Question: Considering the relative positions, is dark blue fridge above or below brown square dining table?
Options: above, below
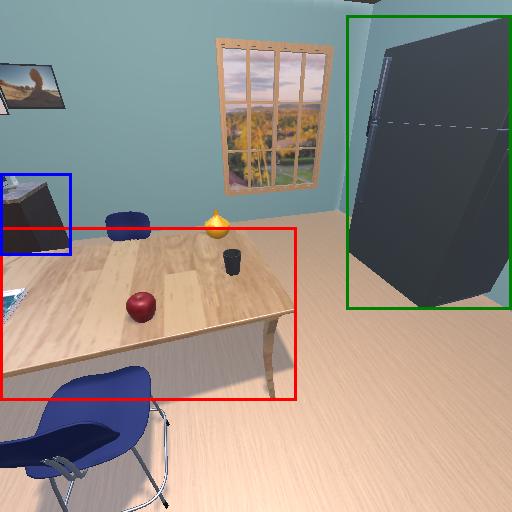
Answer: above